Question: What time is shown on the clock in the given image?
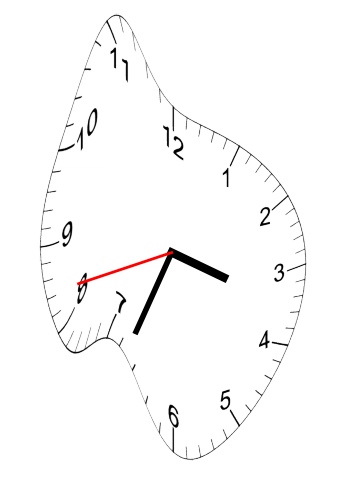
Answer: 03:33:42